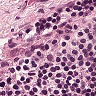
Metastatic tissue present: no